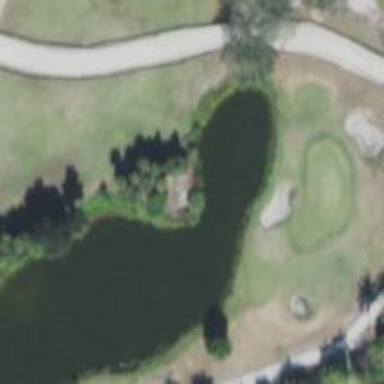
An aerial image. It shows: Water hazard on golf course. The hazard is natural water feature.